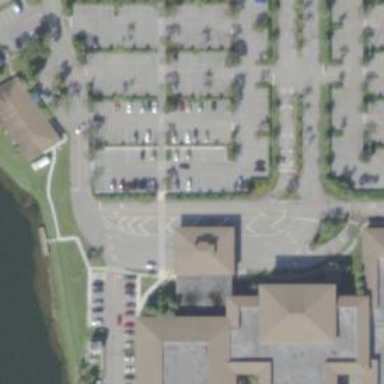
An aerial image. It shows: Parking space is available.